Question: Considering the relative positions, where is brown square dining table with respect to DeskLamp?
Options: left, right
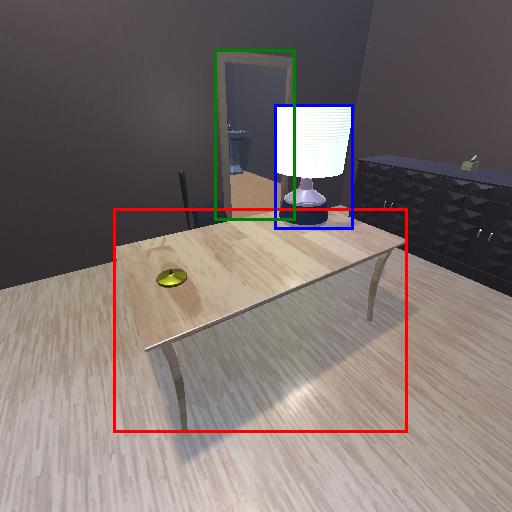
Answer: left